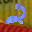
Label: 2